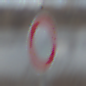
Verkehrszeichen: VerbotFahrzeugeAllerArt
Umgebung: Outdoor, RoadRail
Tageszeit: SunriseSunset
Wetter: PartlyCloudy
Licht: Natural
Jahreszeit: NotSpecified
Kontrast: LowContrast